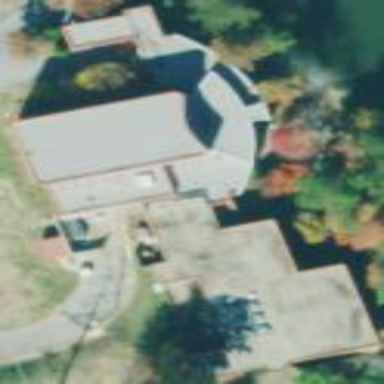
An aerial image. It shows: Theatre building.